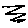
Label: zigzag